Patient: sex M, age 71
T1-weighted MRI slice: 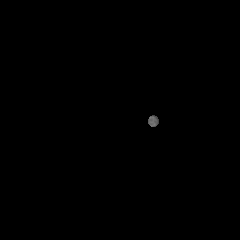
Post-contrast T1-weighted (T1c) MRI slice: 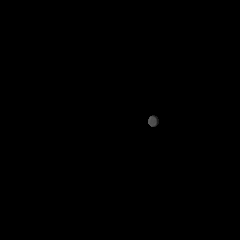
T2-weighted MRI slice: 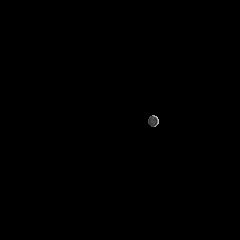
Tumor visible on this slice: no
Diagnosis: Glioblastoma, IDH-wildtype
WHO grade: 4